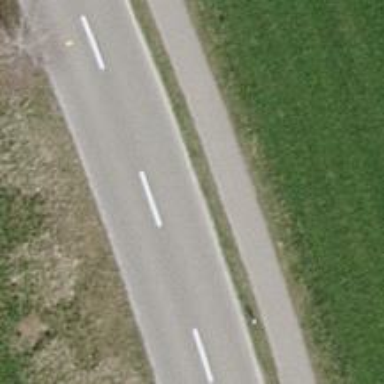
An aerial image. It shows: Tertiary road with asphalt surface and cycle track on the left.